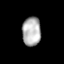
Tissue: skin
Cell type: Epithelial cells
Senescence score: 0.2236
Nuclear area (px): 527
Mean DAPI intensity: 178.207